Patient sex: F
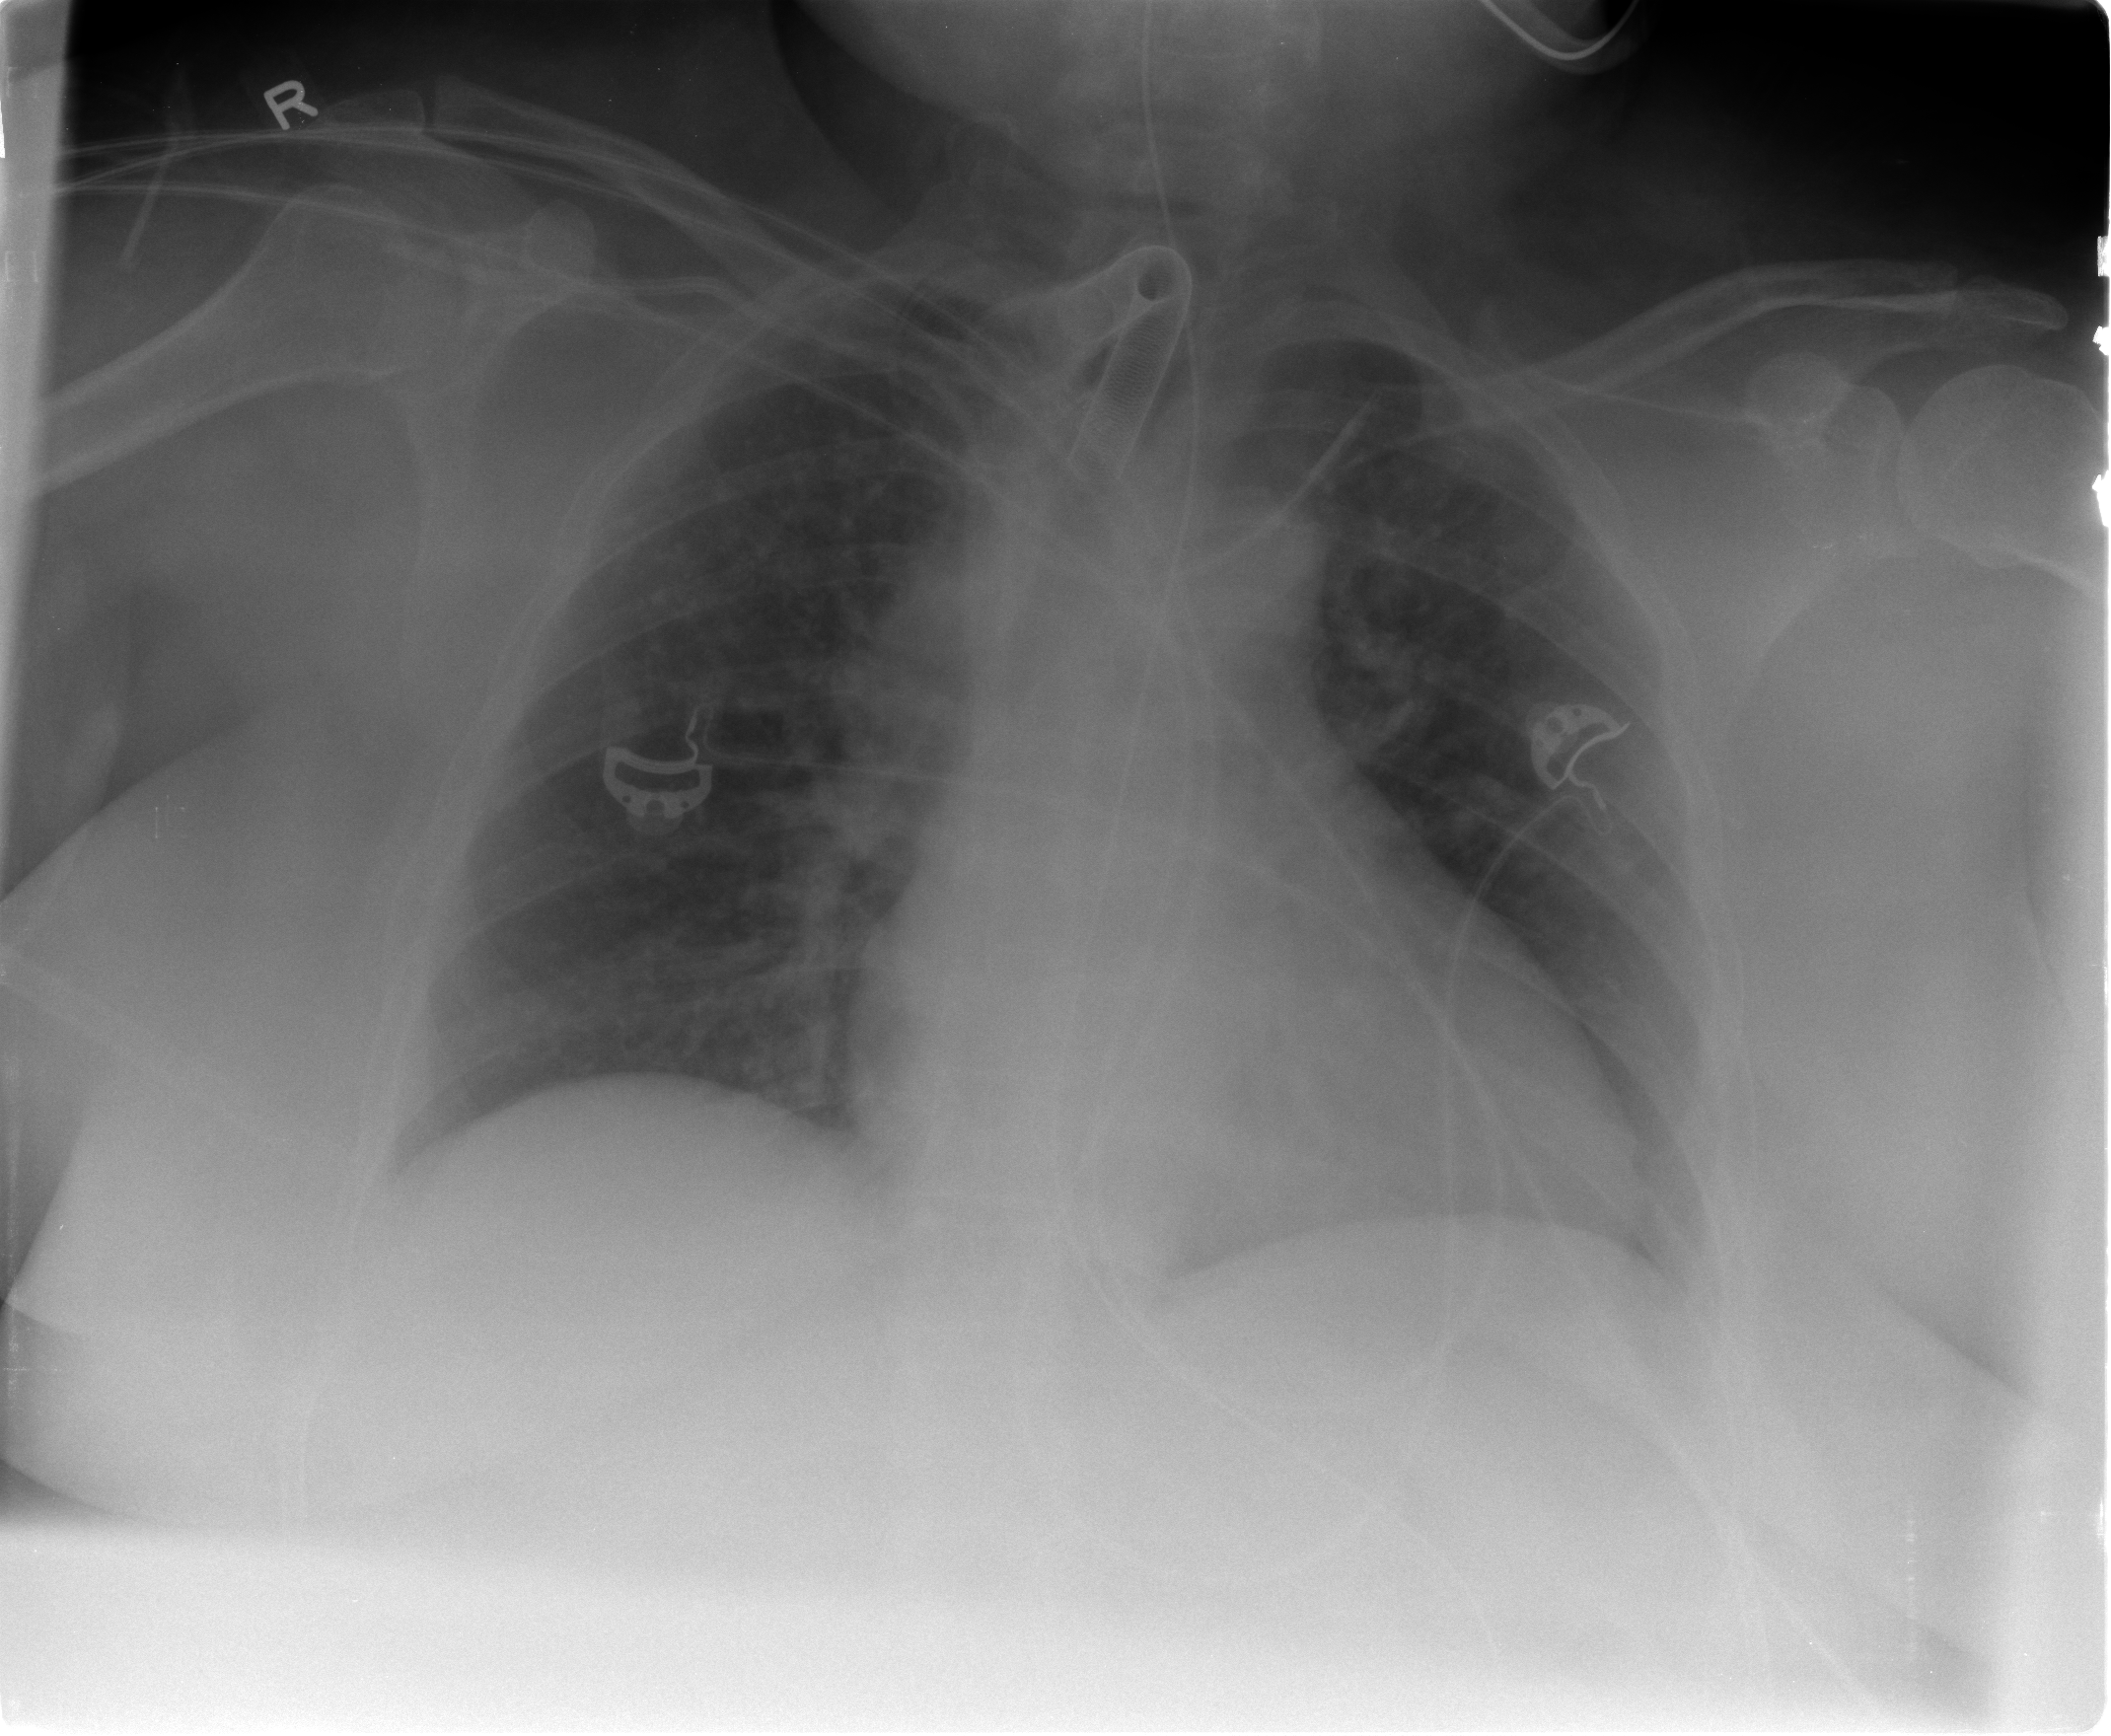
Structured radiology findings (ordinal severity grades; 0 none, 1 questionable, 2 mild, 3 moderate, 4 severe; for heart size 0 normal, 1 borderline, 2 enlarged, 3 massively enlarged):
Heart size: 0
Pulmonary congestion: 1
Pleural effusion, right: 0
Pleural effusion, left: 1
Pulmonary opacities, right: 0
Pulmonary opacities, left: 0
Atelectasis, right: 0
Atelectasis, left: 1